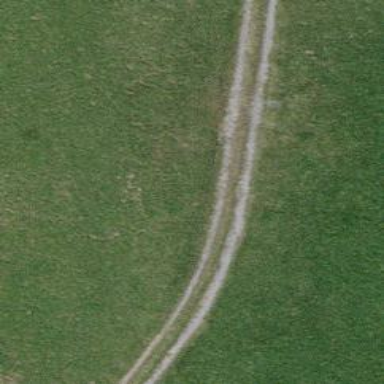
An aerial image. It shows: Track road with grade3 tracktype.